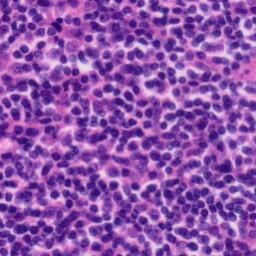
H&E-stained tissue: Tonsil